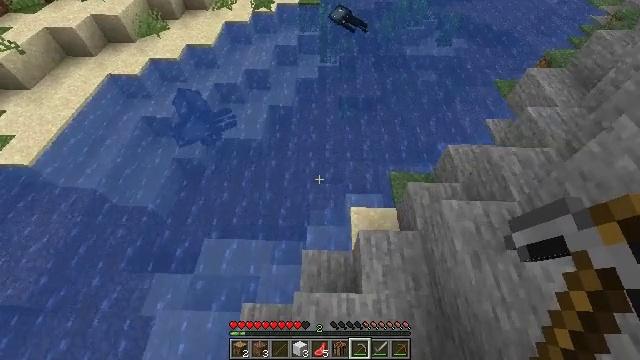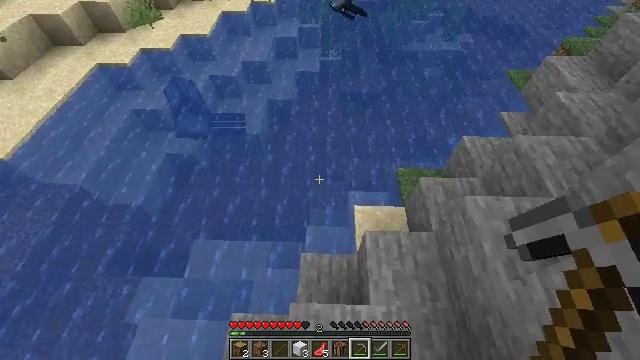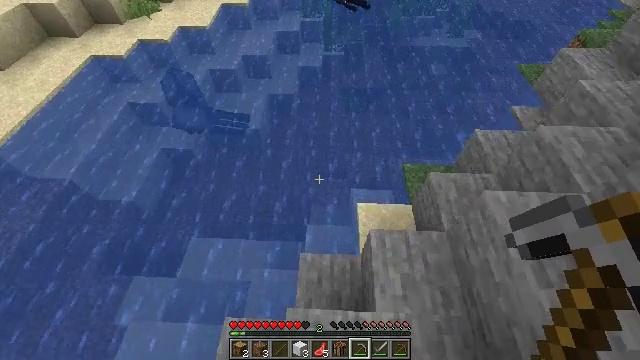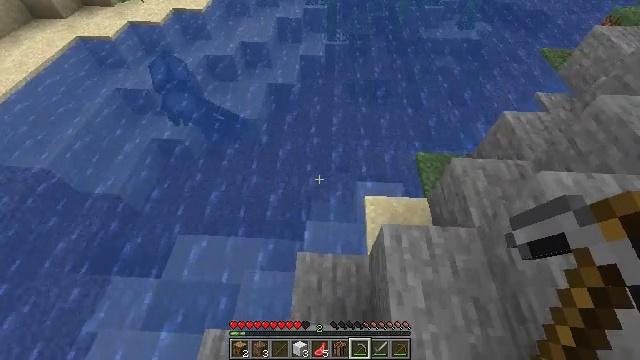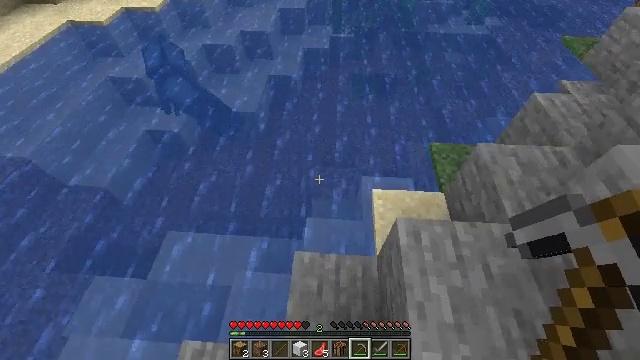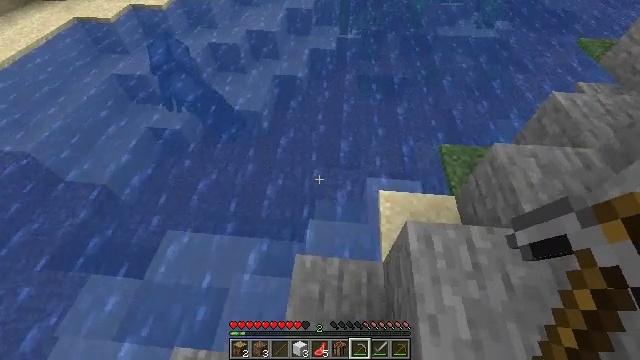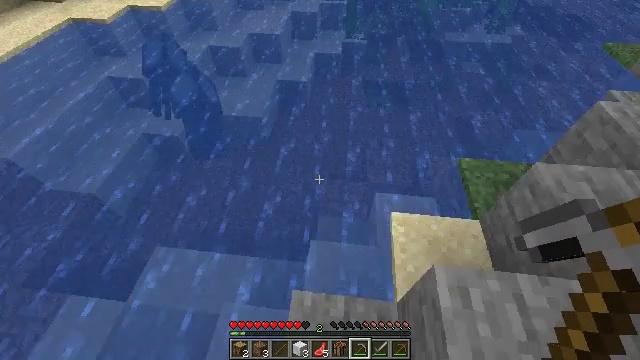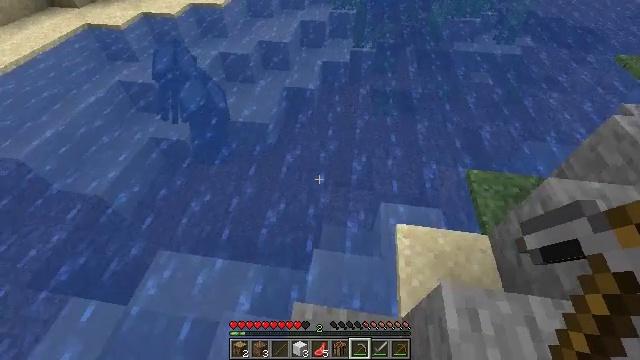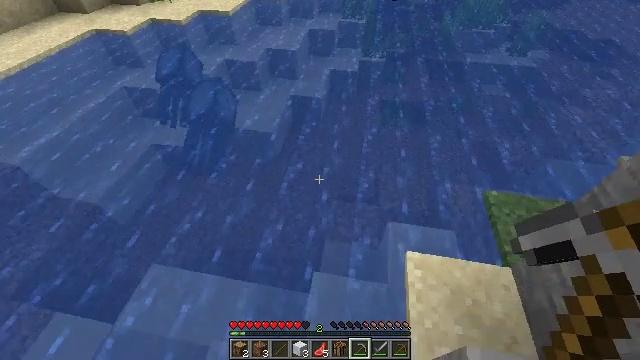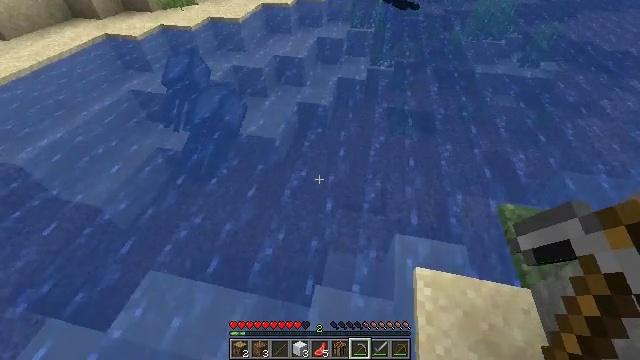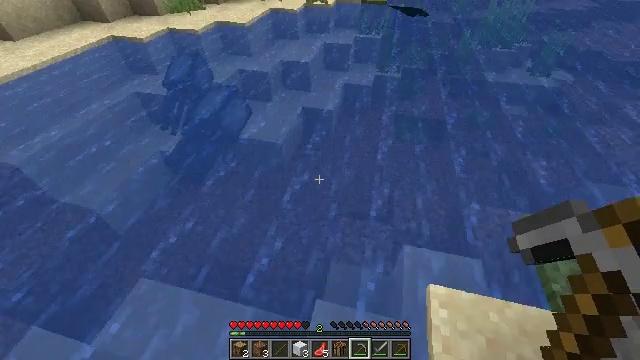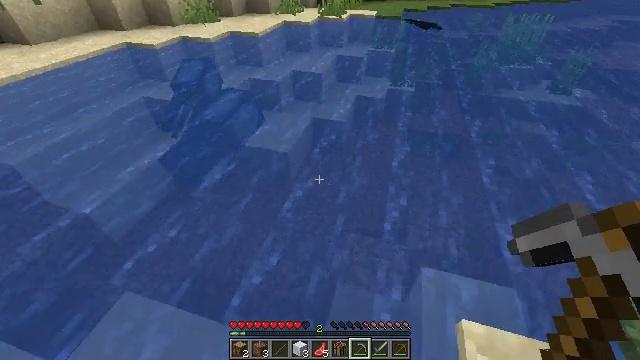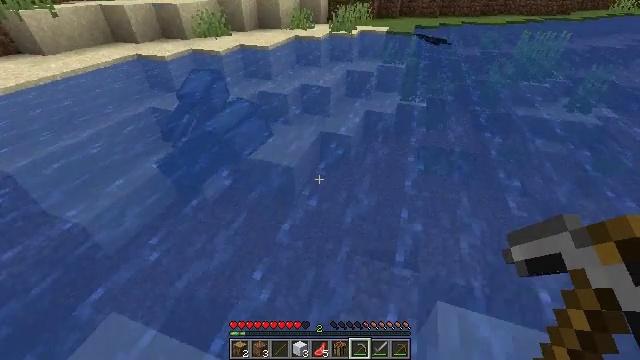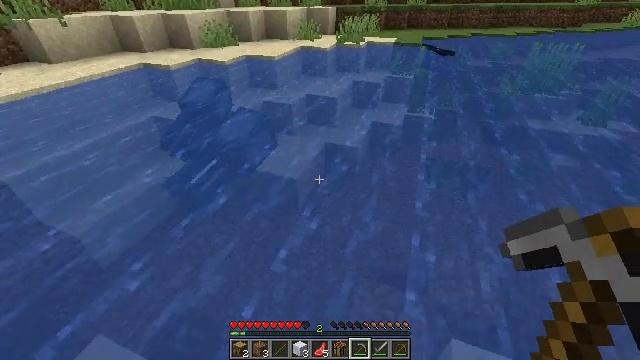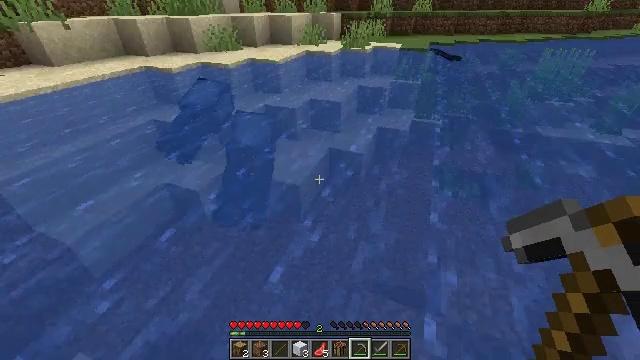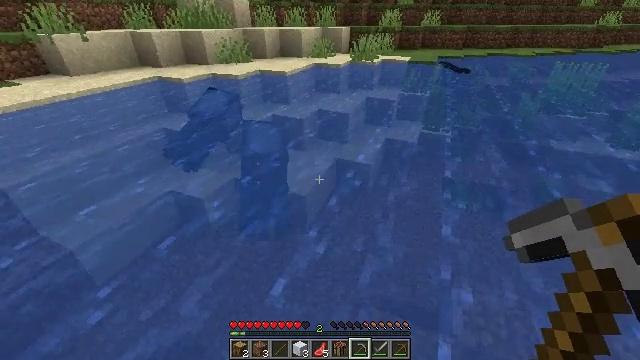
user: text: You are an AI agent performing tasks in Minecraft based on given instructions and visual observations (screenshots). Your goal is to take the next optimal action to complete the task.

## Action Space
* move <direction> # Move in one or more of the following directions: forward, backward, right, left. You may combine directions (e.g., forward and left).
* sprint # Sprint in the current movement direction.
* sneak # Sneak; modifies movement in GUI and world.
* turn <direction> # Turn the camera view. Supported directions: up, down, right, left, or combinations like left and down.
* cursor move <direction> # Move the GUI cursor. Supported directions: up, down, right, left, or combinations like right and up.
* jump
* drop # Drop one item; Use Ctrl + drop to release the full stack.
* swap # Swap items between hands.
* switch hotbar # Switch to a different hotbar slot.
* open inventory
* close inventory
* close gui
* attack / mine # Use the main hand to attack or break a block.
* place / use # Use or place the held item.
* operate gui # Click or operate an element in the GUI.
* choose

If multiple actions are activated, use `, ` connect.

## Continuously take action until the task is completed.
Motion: motion action
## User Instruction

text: Remove the tall grass to clear the area.
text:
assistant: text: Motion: move forward
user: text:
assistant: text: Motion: move forward
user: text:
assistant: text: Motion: move forward
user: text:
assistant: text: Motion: move forward
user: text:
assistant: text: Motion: move forward, turn left
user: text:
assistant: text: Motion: move forward, turn left and up
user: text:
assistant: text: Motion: move forward, turn left and up
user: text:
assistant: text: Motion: move forward, turn left and up
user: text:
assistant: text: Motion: move forward, turn left and up
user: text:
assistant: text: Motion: move forward, turn left and up
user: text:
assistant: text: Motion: move forward, turn left and up
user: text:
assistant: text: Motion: move forward, turn left and up
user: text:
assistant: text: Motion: move forward, turn left and up
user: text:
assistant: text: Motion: move forward, turn left and up, jump
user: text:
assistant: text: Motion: move forward, turn left and up, jump
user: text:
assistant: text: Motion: move forward, turn left and up, jump
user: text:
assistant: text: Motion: move forward, turn left and up, jump
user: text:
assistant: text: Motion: move forward, turn up, jump
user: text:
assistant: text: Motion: move forward, turn up, jump
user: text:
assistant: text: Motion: move forward, jump
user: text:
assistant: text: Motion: move forward, jump
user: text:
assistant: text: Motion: move forward, jump
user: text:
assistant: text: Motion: move forward, turn up, jump
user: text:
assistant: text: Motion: move forward, turn up, jump
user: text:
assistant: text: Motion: move forward, turn up, jump
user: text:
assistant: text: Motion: move forward, jump
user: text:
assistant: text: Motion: move forward, jump
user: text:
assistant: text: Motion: move forward, jump
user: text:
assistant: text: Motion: move forward, jump
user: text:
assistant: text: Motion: move forward, jump